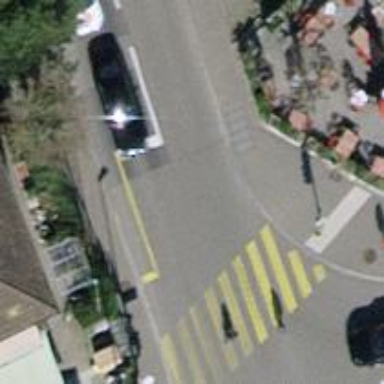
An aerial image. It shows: Residential road with asphalt surface and separate sidewalk.